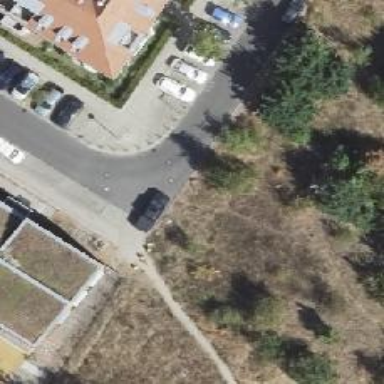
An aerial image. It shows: Residential road with separate asphalt sidewalk.